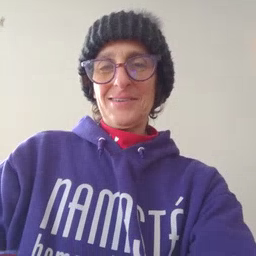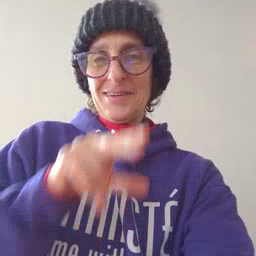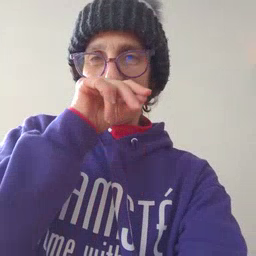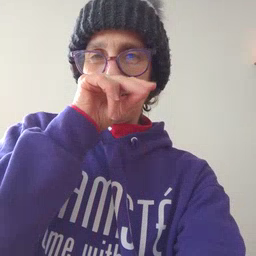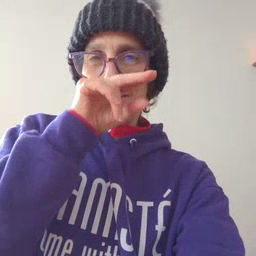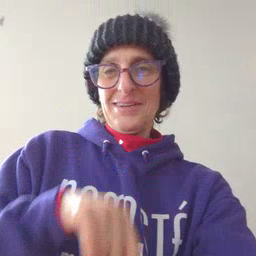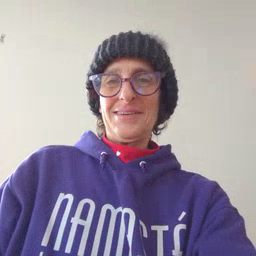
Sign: duck